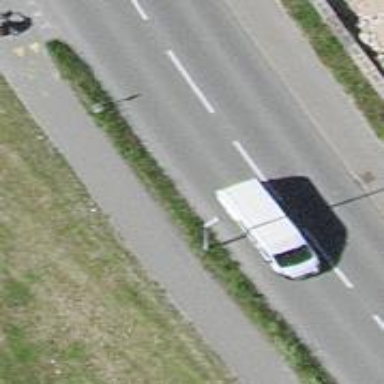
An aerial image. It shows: Primary highway with embankment.